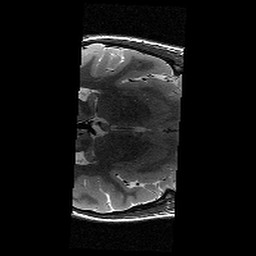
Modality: T2w
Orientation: axial
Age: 13
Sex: female
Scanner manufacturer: siemens
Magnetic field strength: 3 T
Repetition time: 8.46 s
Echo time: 0.067 s